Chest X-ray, AP view. Patient: 4 years old, sex M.
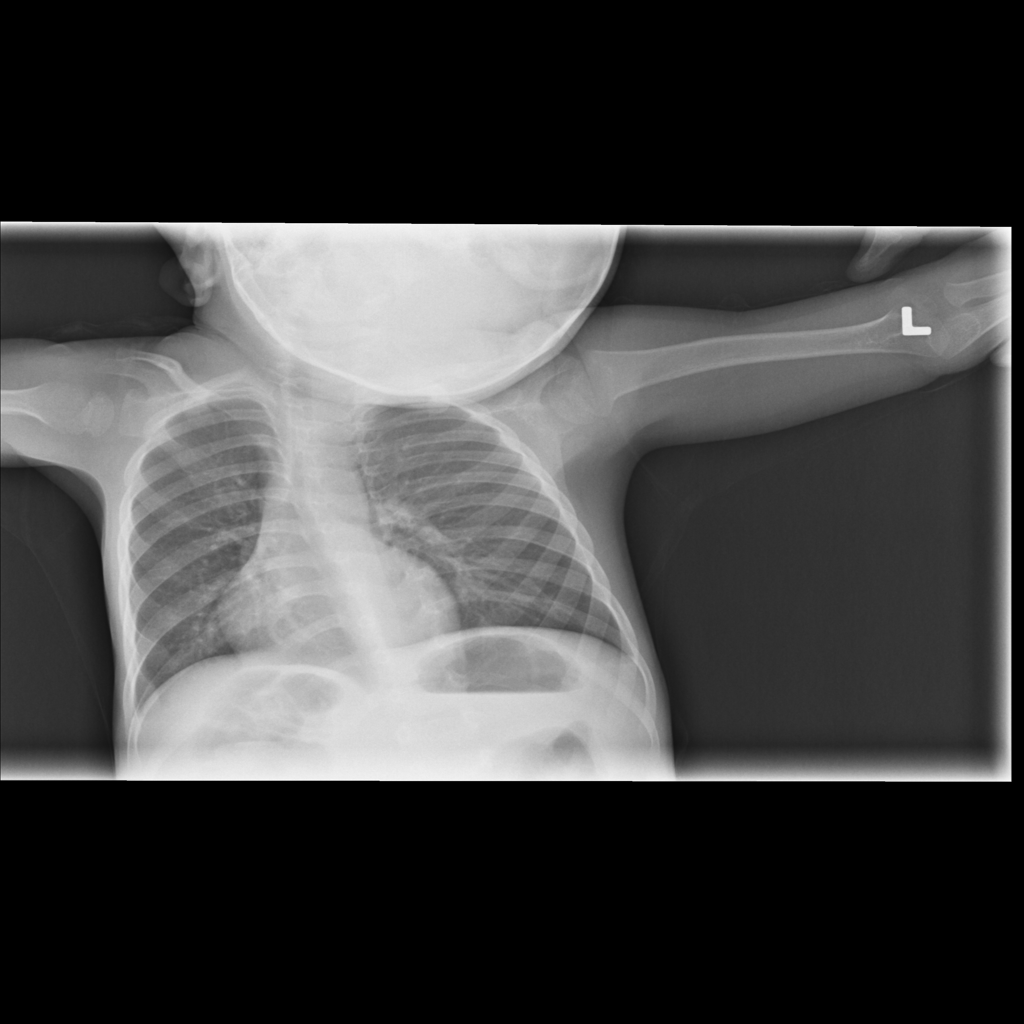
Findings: No Finding